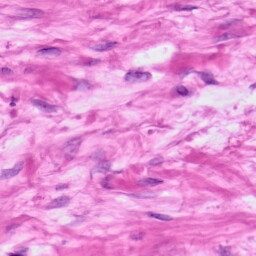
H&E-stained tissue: Ovarian